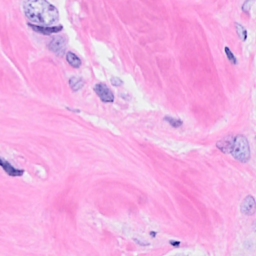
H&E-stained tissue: Breast